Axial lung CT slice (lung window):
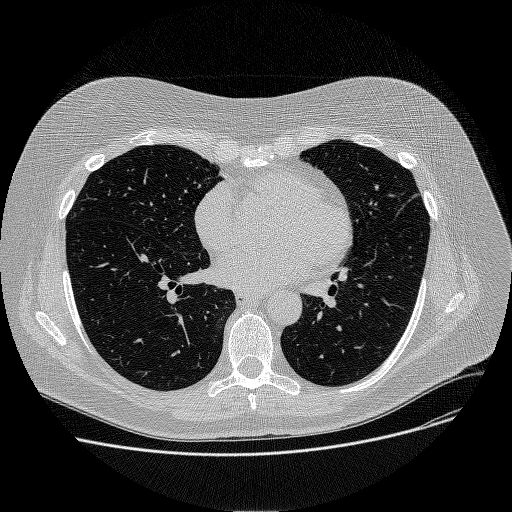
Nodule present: no